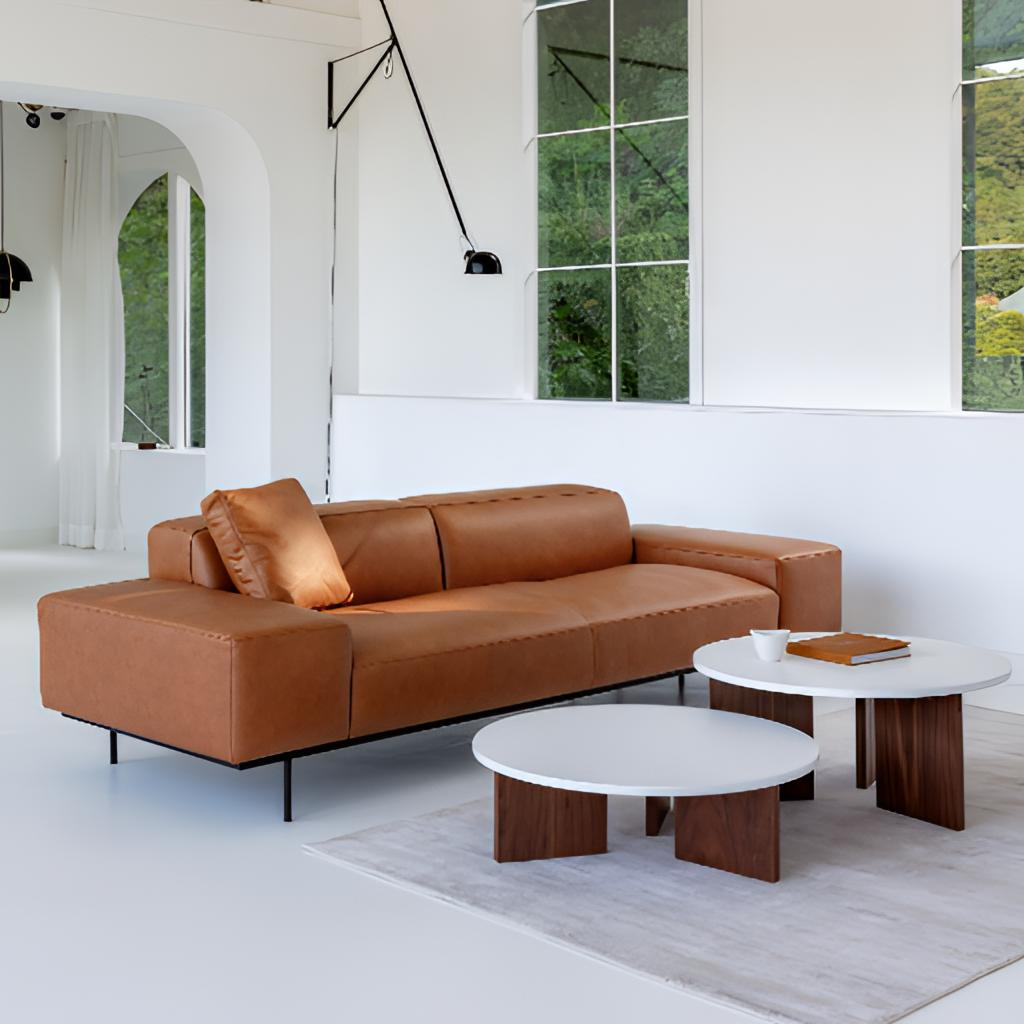
leather sofa, living room, white paint wallpaper, with solid pattern, contemporary, white concrete flooring, with smooth pattern